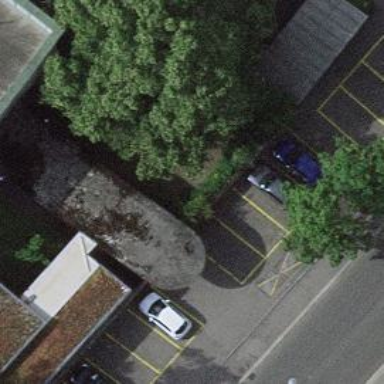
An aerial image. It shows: Bicycle parking area with wall loops for securing bikes.